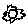
Label: sun